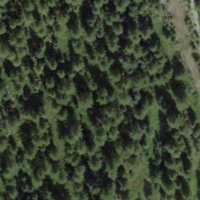
EUNIS habitat code: 43
Species observed at this site:
Parnassia palustris